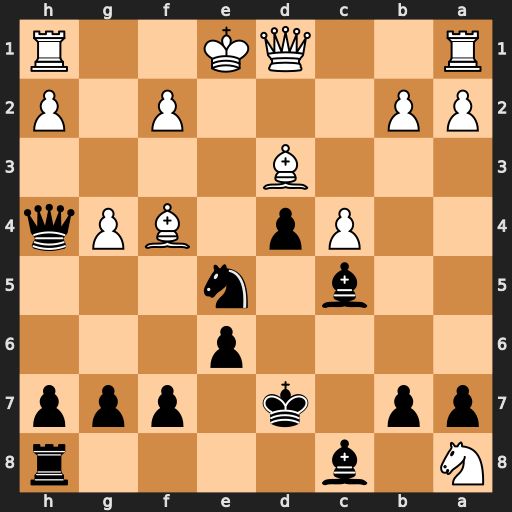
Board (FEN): N1b4r/pp1k1ppp/4p3/2b1n3/2Pp1BPq/3B4/PP3P1P/R2QK2R
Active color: b
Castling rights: KQ
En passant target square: -
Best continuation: Bb4+ Bd2 Nxd3+ Ke2 Nxb2